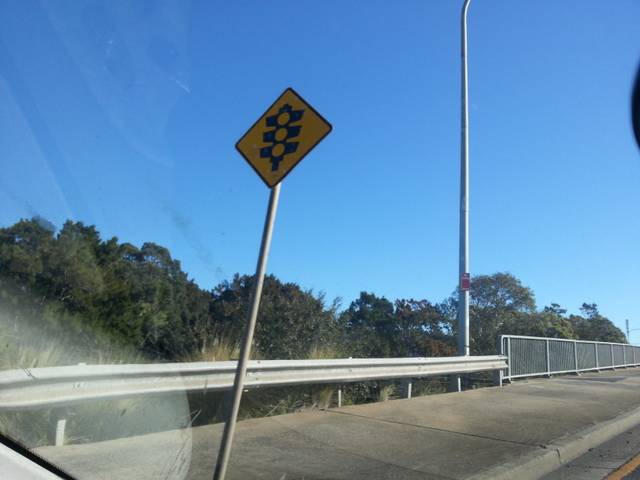
Region: Australia
Coordinates: -34.41, 150.892